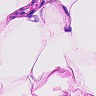
Metastatic tissue present: no